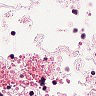
Metastatic tissue present: no